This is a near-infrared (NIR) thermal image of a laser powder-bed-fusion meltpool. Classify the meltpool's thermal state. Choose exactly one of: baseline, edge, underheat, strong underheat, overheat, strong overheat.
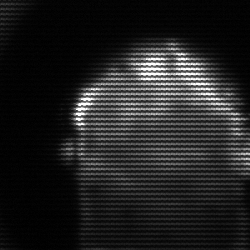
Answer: baseline